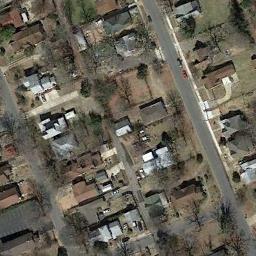
Label: residential